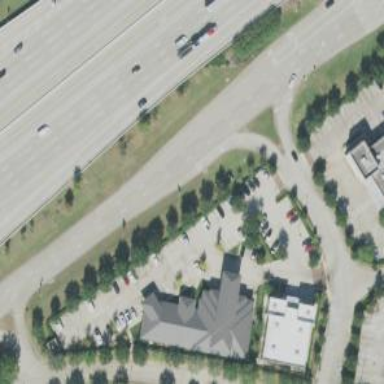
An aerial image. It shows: Secondary road with frontage road alongside.